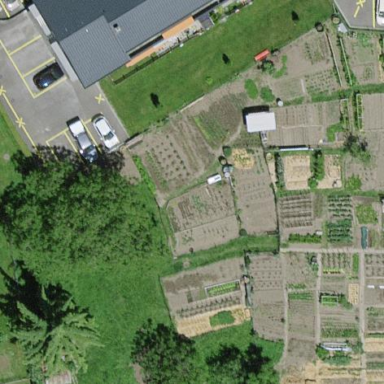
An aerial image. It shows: Area designated for allotments.